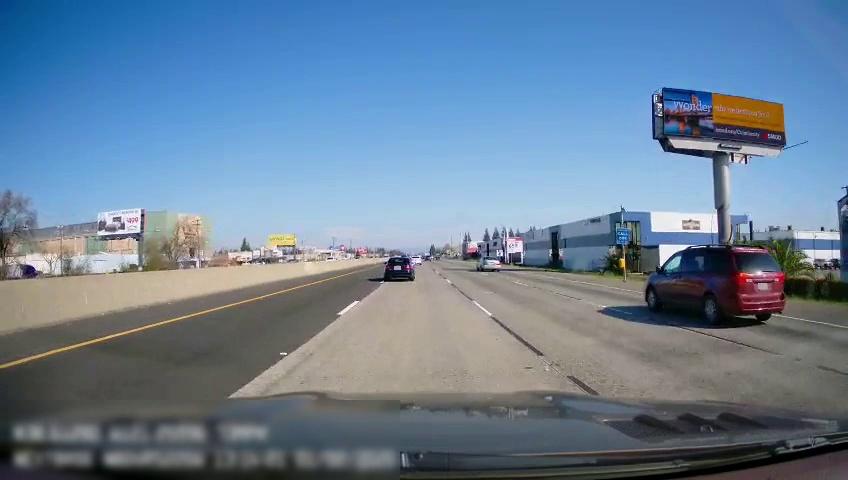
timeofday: Day
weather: Sunny
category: Drivable Space
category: Vehicles | Car
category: Vehicles | Van
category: Vehicles | Car
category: Vehicles | Car
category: Lanes | Alternate Lane
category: Lanes | Alternate Lane
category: Lanes | Current Lane
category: Lanes | Current Lane
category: Lanes | Alternate Lane